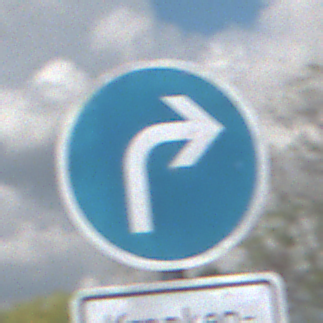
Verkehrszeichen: VorgeschriebeneFahrtrichtungRechts
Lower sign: BesondereFahrzeugeUndTransportgueter4
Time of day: Midday
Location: Outdoor (Nature)
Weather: PartlyCloudy
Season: Autumn
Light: Natural